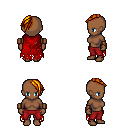
a pixel art fantasy rpg character, female body template, human, dark skin, red tattered cape, red pants, dark blonde long mohawk hairstyle, leather bracers, four views (front, back, left, right), 2x2 character sprite sheet, small pixel art, hard edges, no anti-aliasing